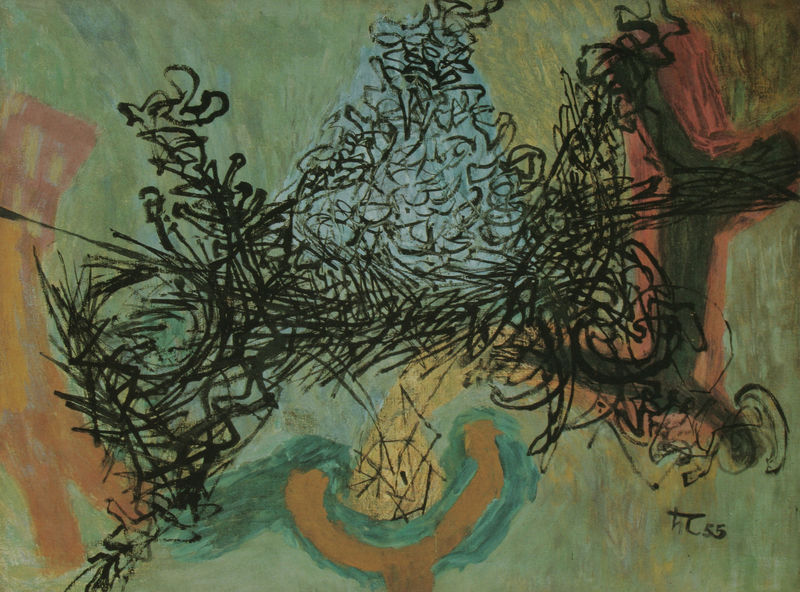
Titel: Nestbau III
Künstler: Hann Trier
Standort: Köln
Institution: Galerie Rudolf Zwirner
Schlagwörter: blau, fluss, gelb, grün, komposition, landschaft, ocker, braun, bunt, schwarz, türkis, rot, beige, busch, pflanzen, rosa, wald, abstrakt, linien, abstraktion, tusche, linie, gestrüpp, zick zack